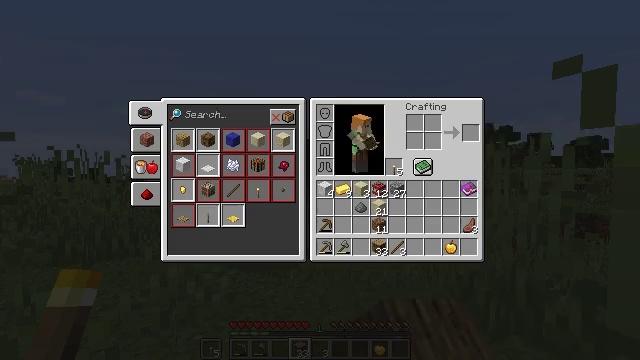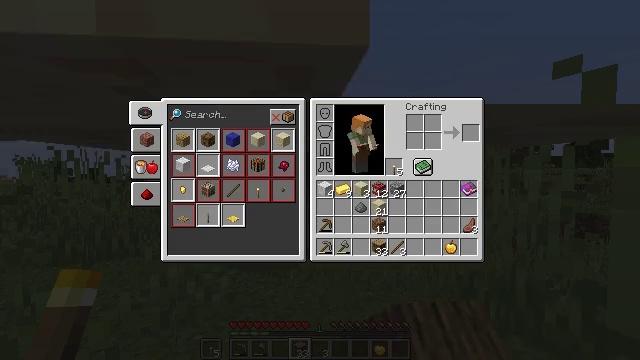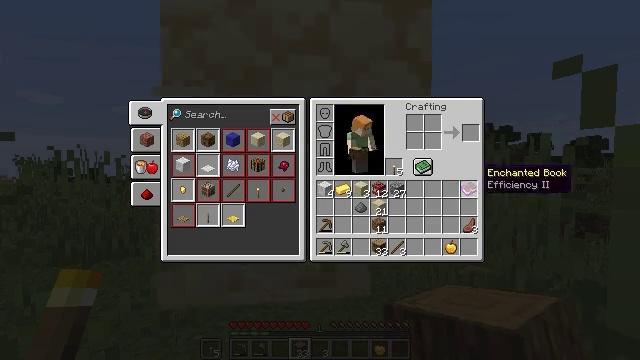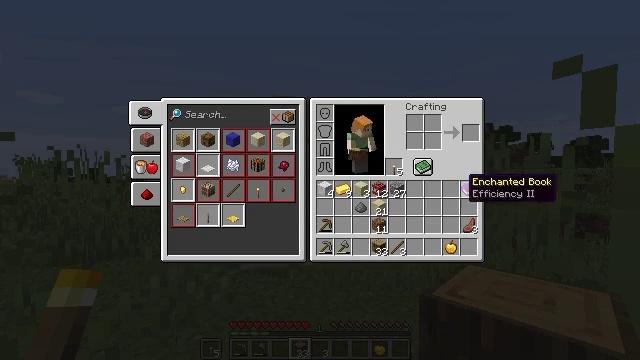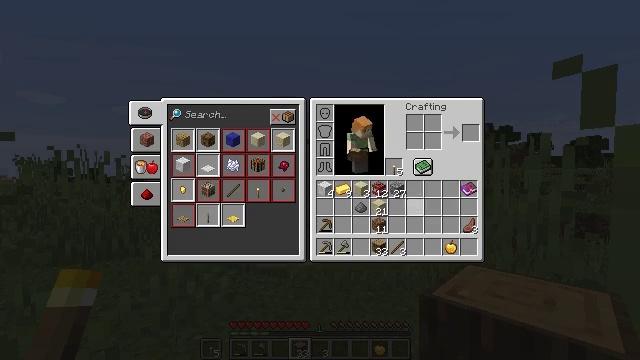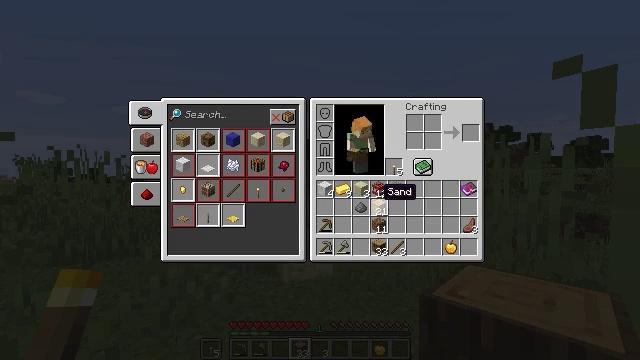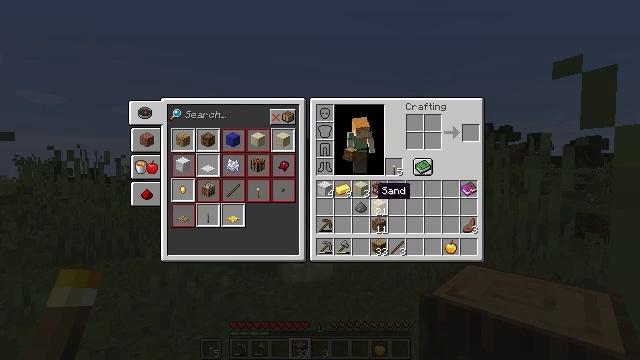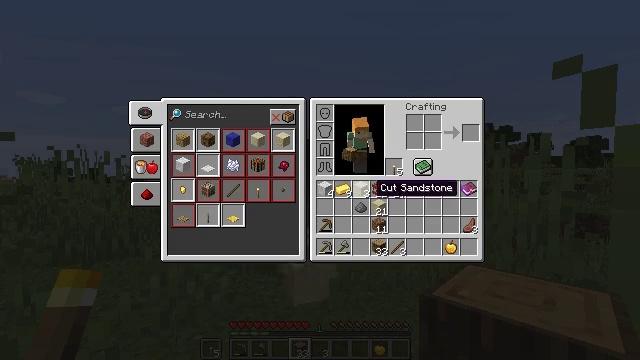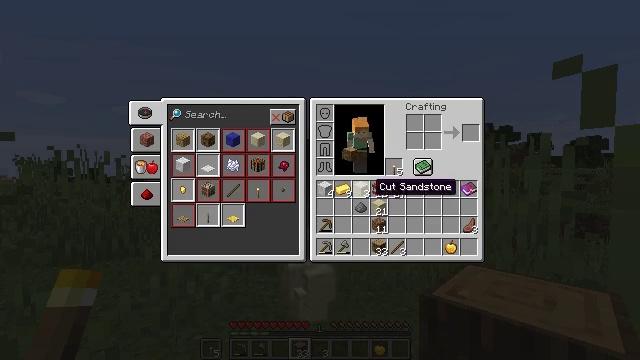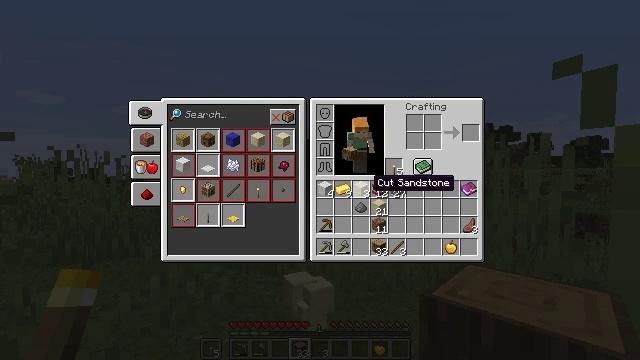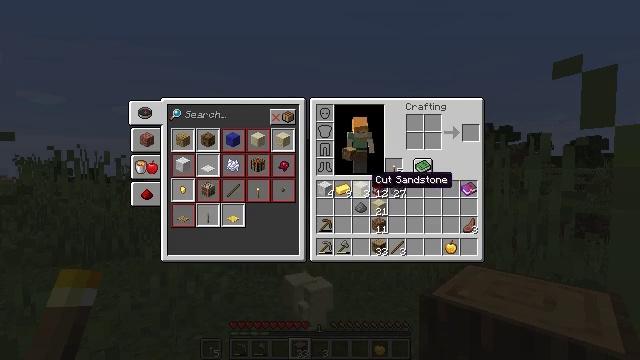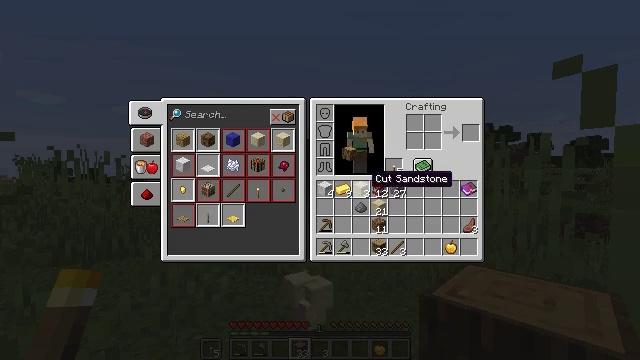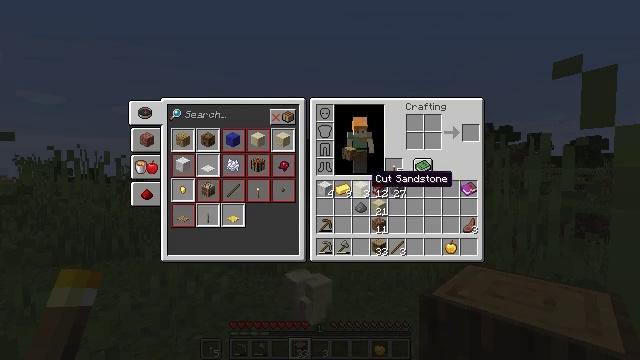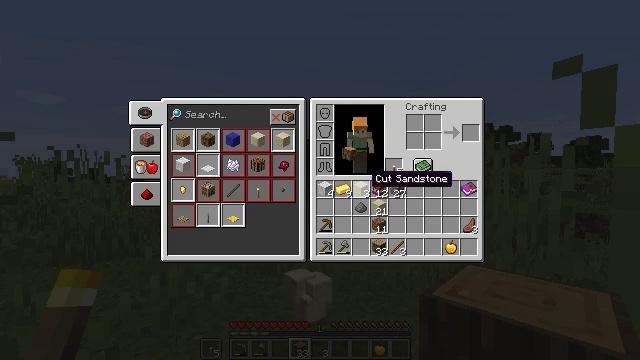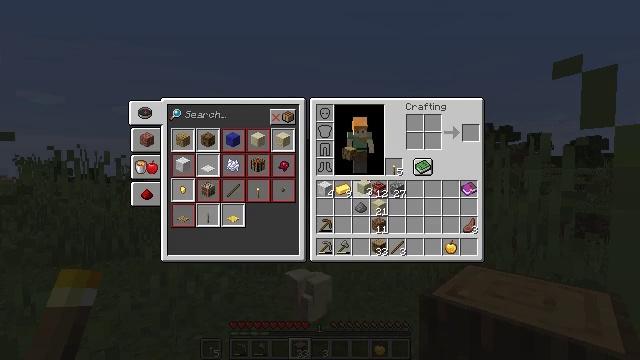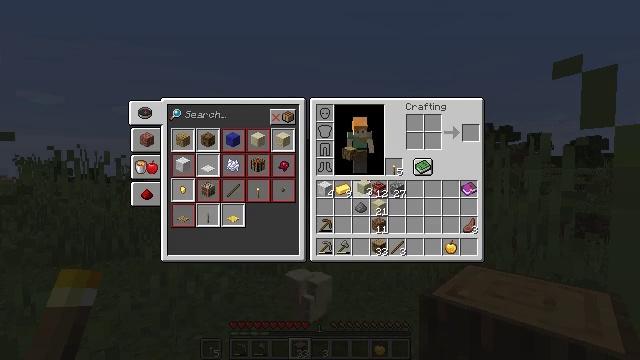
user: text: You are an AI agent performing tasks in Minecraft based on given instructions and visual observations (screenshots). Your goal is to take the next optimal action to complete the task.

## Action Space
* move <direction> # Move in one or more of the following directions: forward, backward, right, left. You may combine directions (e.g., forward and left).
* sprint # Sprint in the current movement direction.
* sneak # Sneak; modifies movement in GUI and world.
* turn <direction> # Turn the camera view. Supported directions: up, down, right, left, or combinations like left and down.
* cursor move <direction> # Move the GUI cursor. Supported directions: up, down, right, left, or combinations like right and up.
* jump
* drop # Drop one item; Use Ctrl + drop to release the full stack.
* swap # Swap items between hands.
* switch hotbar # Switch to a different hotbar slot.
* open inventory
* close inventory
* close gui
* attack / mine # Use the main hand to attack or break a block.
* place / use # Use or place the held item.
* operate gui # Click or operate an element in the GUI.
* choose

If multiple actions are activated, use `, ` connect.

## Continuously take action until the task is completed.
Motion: motion action
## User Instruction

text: Remove a cut sandstone from the inventory.
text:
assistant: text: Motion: cursor move left and down, open gui
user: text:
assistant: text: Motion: cursor move left and down
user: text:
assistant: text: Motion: cursor move left and down
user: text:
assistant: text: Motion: cursor move left and down
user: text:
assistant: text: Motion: cursor move left
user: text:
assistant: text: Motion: no_op
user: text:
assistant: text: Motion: no_op
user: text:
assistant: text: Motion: no_op
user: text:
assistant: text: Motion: no_op
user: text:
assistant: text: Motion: no_op
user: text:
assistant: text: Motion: no_op
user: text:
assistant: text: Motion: no_op
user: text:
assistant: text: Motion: no_op
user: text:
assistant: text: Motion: operate gui
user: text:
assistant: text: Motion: operate gui
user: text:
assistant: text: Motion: operate gui
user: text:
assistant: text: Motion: no_op
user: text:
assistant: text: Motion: cursor move right
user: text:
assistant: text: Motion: cursor move right
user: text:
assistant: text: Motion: cursor move right
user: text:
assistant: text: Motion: no_op
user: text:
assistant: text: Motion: no_op
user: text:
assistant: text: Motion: no_op
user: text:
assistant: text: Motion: no_op
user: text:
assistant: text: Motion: no_op
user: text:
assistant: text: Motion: cursor move left
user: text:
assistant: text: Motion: cursor move left and down
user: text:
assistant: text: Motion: cursor move left
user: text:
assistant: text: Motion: cursor move left
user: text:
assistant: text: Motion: no_op